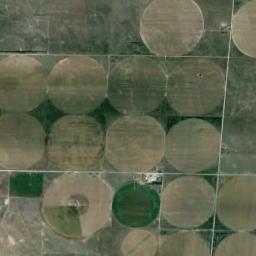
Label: circular_farmland